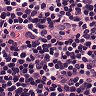
Metastatic tissue present: no